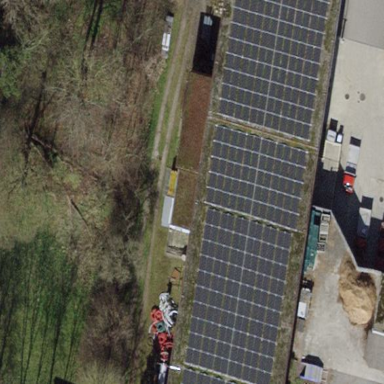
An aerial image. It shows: Solar photovoltaic panel generator placed on the roof.